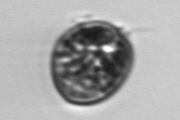
Label: Prorocentrum